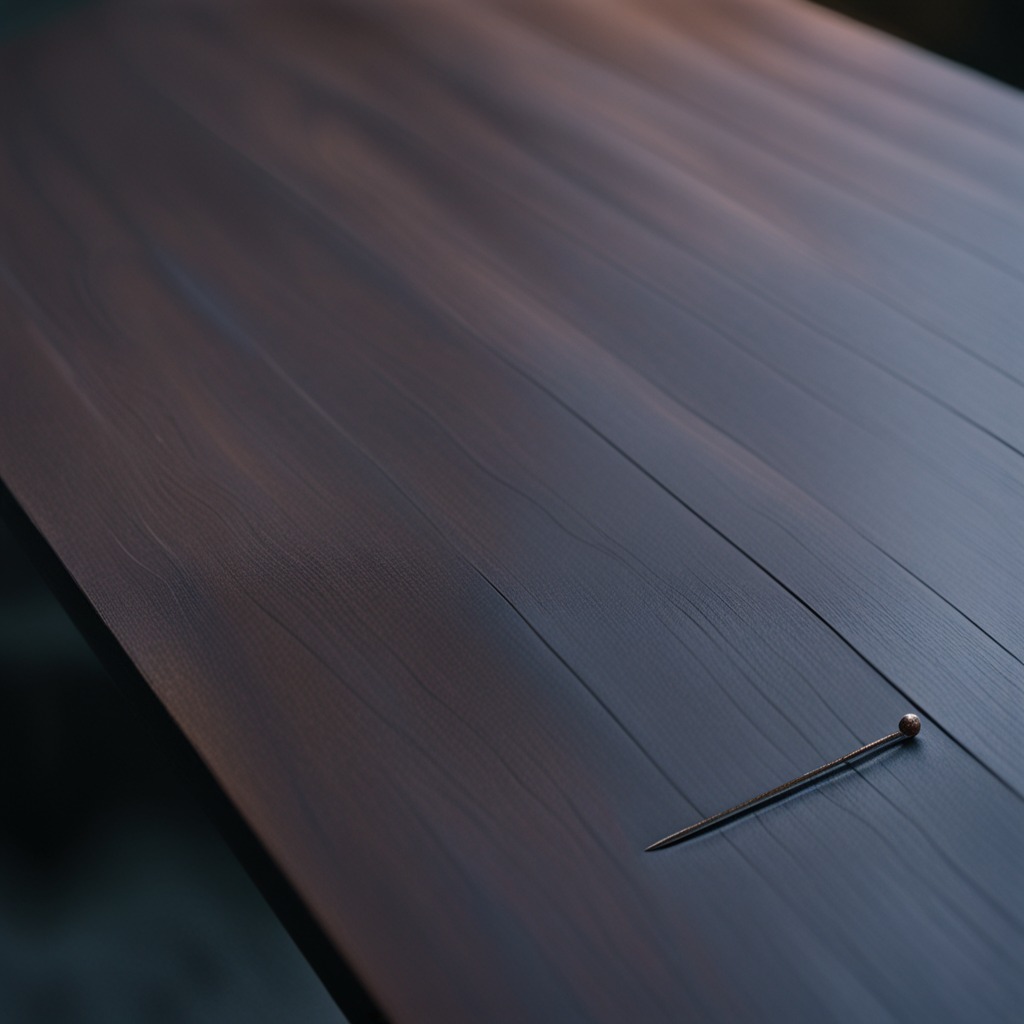
An iron nail lies on the old table.